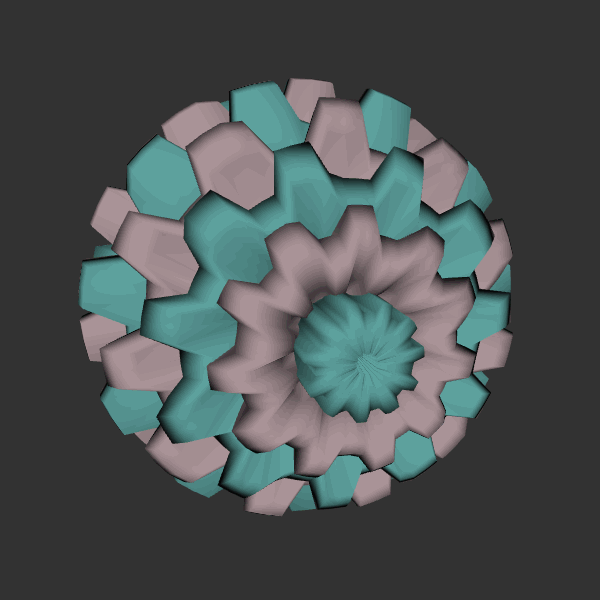
Background: dark